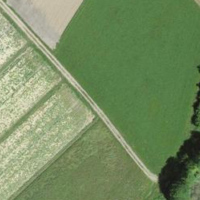
EUNIS habitat code: 52
Species observed at this site:
Filipendula ulmaria